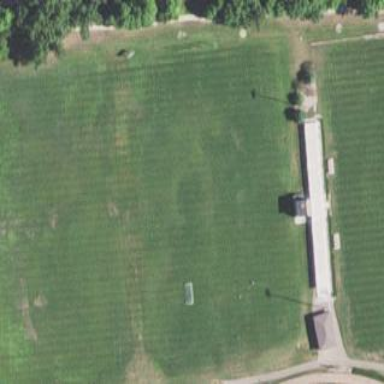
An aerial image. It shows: Soccer pitch designated for leisure and sports activities.